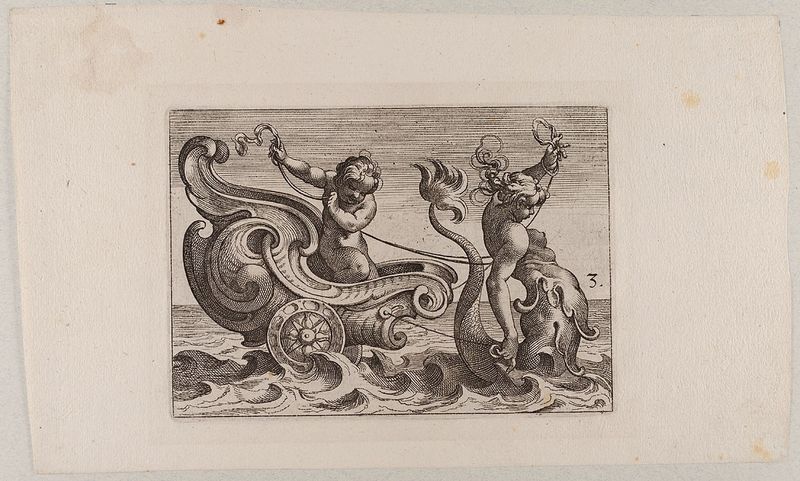
Titel: Blatt 3 aus der Folge 'Newes Schild Büchlein'
Künstler: Lucas Kilian
Standort: Hamburg
Institution: Museum für Kunst und Gewerbe Hamburg
Schlagwörter: meer, drei, boot, schwanz, wellen, papier, grafik, graphik, ornamente, fotografie, photographie, druckgraphik, druckgrafik, stich, gestalten, fabelwesen, meerjungfrau, putten, kupferstich, ungeheuer, amoretten, monster, wasserzeichen, fabeltier, landschaften, fabeltiere, zwitterwesen, monstrum, knorpelwerk, reproduktionen, druckerzeugnisse, gewässer, gewässern, seestücke, ornamentstich, vorlageblätter